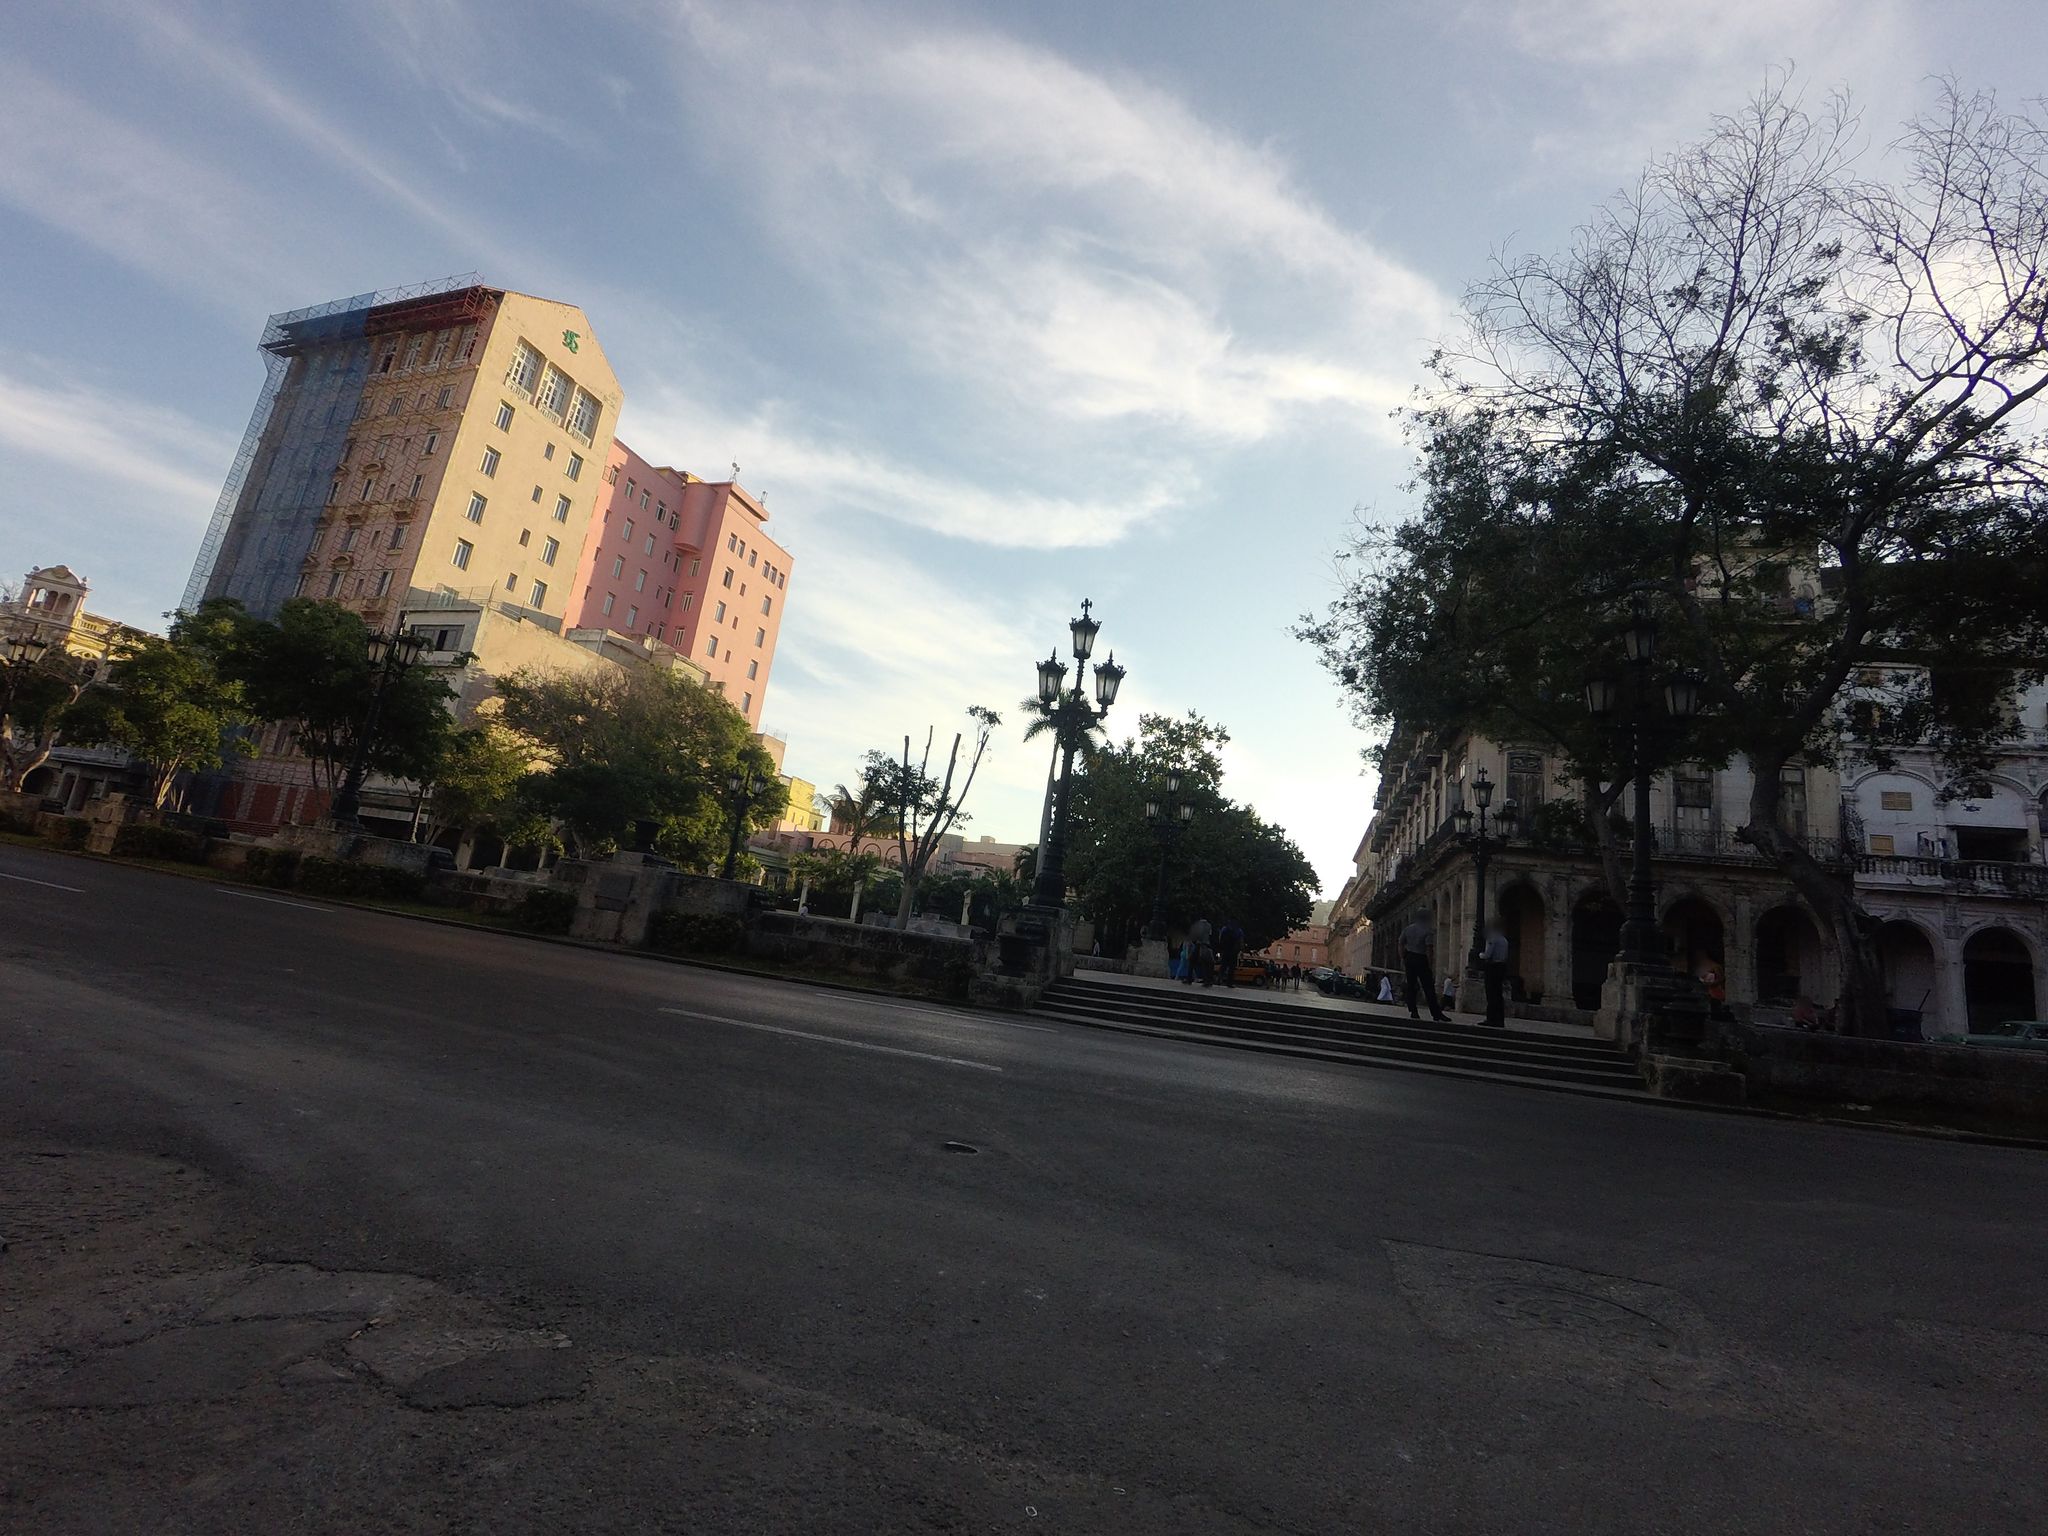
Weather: clear
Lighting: day
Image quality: good
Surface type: walking surface
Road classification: residential
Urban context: urban centre
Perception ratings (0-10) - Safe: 4.55, Lively: 9.31, Beautiful: 5.68, Boring: 3.02, Depressing: 1.85, Wealthy: 2.21